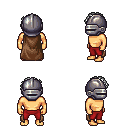
a pixel art fantasy rpg character, male body template, human, tanned skin, brown cape, red pants, white curly afro hairstyle, metal helm, four views (front, back, left, right), 2x2 character sprite sheet, small pixel art, hard edges, no anti-aliasing